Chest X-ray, PA view. Patient: 41 years old, sex M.
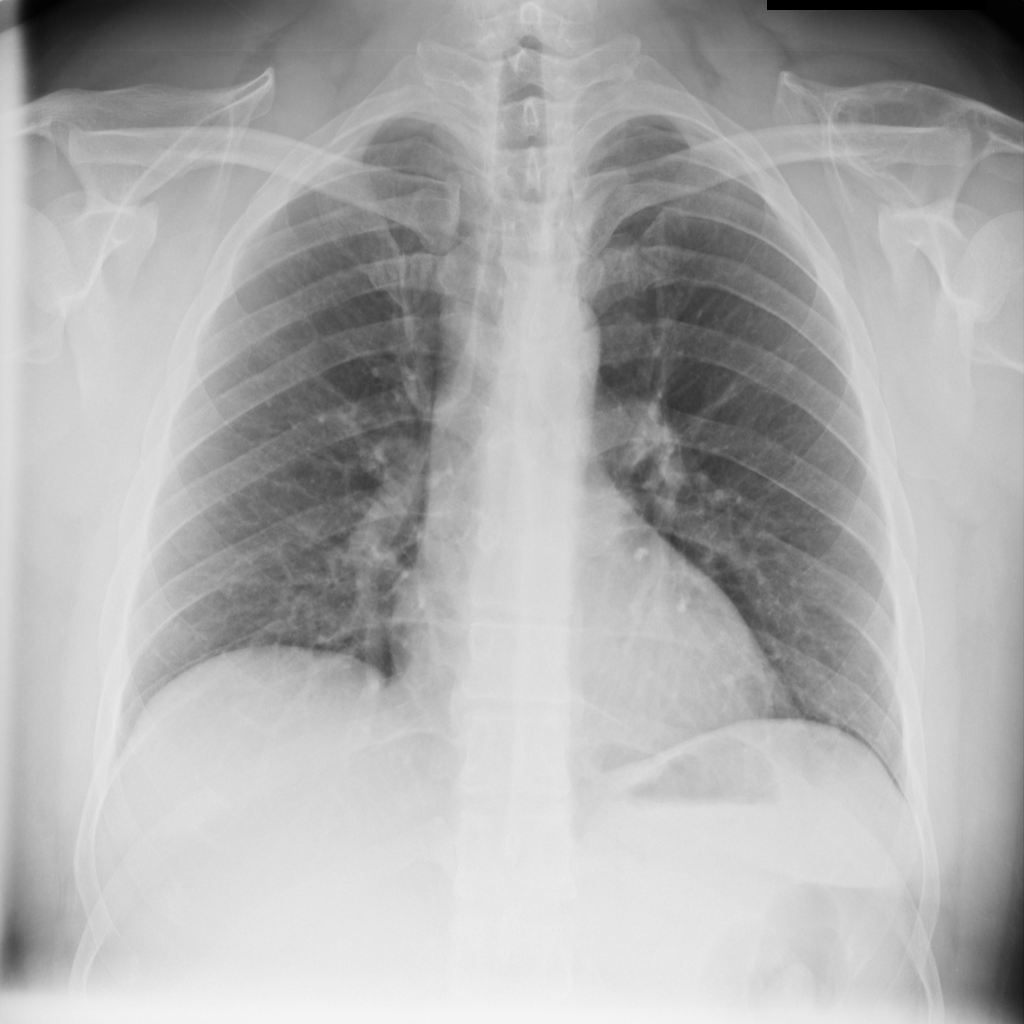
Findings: No Finding